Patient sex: F
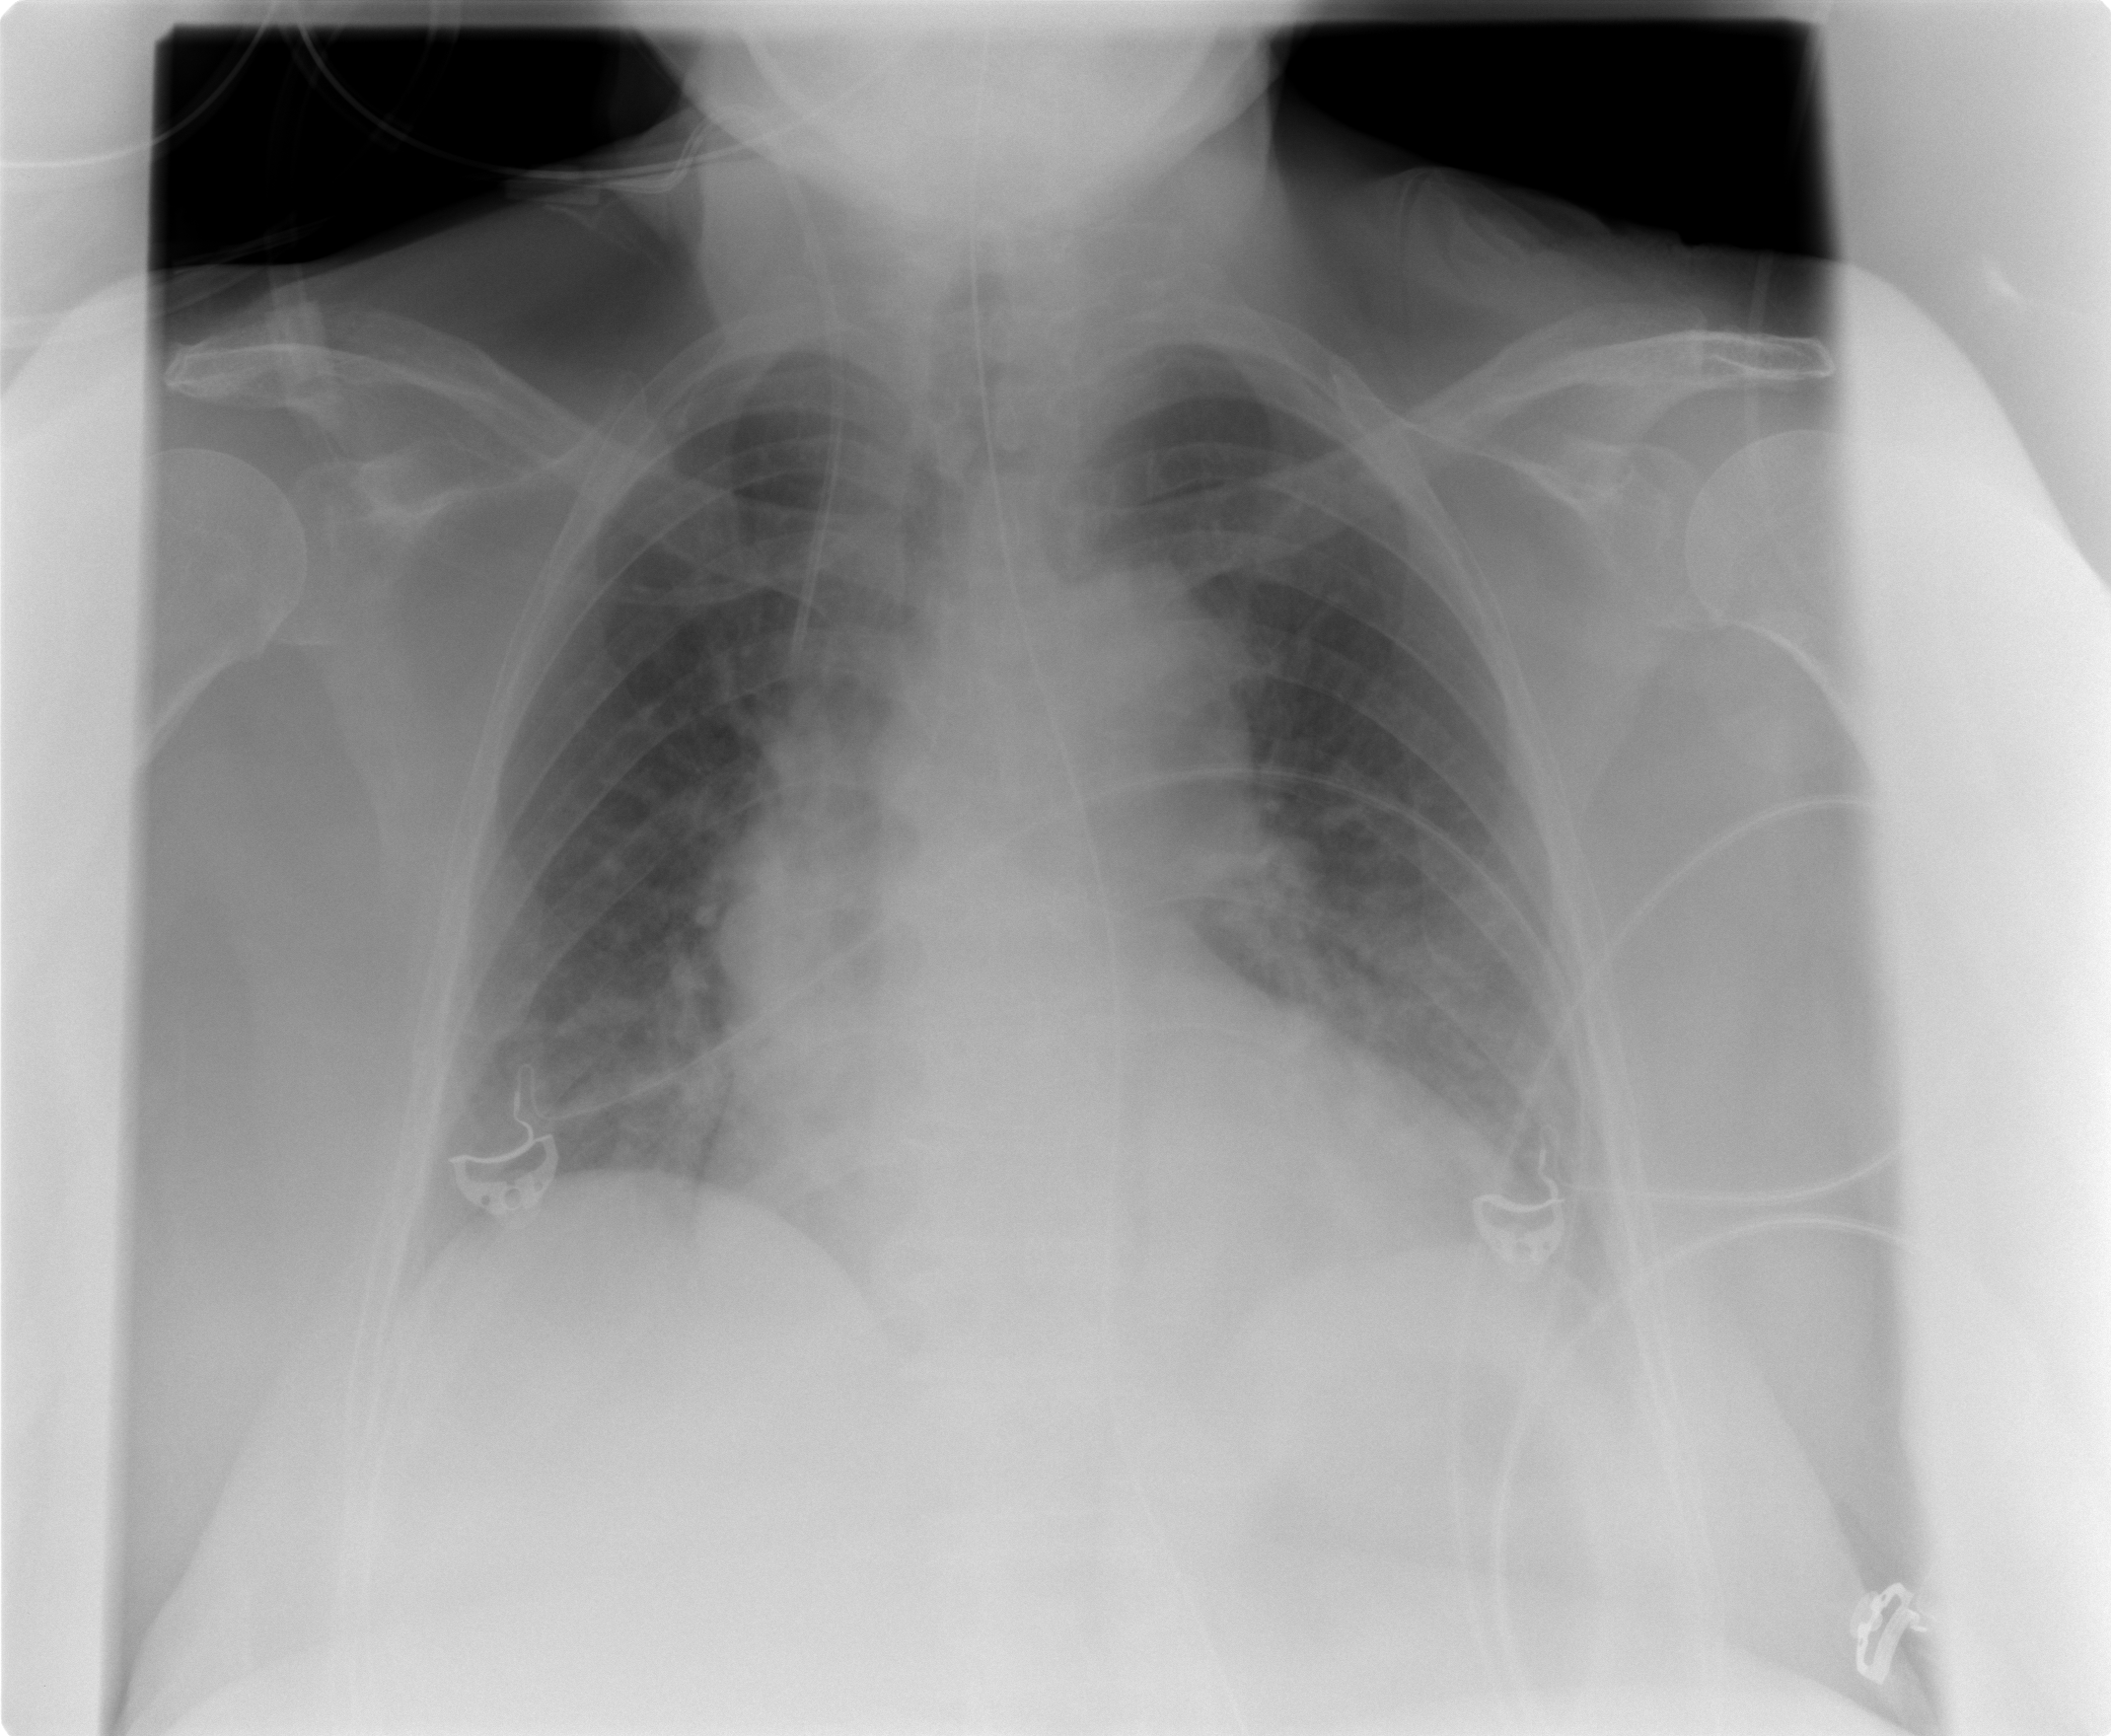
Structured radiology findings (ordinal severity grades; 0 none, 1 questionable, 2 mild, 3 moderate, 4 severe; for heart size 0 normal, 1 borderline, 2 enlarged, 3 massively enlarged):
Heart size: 2
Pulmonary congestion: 3
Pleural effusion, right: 0
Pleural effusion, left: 0
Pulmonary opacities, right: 2
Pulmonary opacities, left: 2
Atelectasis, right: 2
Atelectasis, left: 2